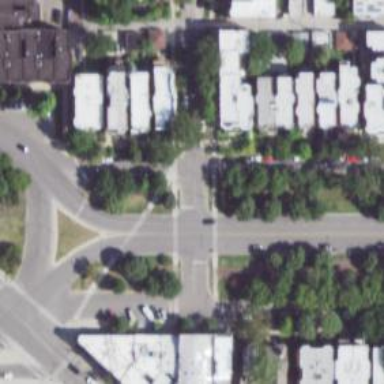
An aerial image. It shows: Footway that serves as traffic island.